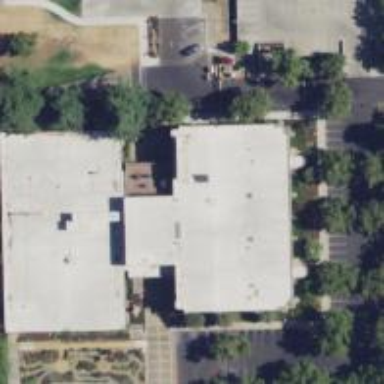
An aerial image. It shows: Public building.